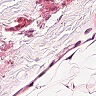
Metastatic tissue present: no